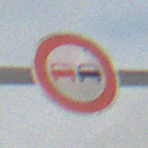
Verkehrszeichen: Ueberholverbot
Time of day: MorningAfternoon
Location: Outdoor (Nature)
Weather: Overcast
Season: Winter
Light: Natural